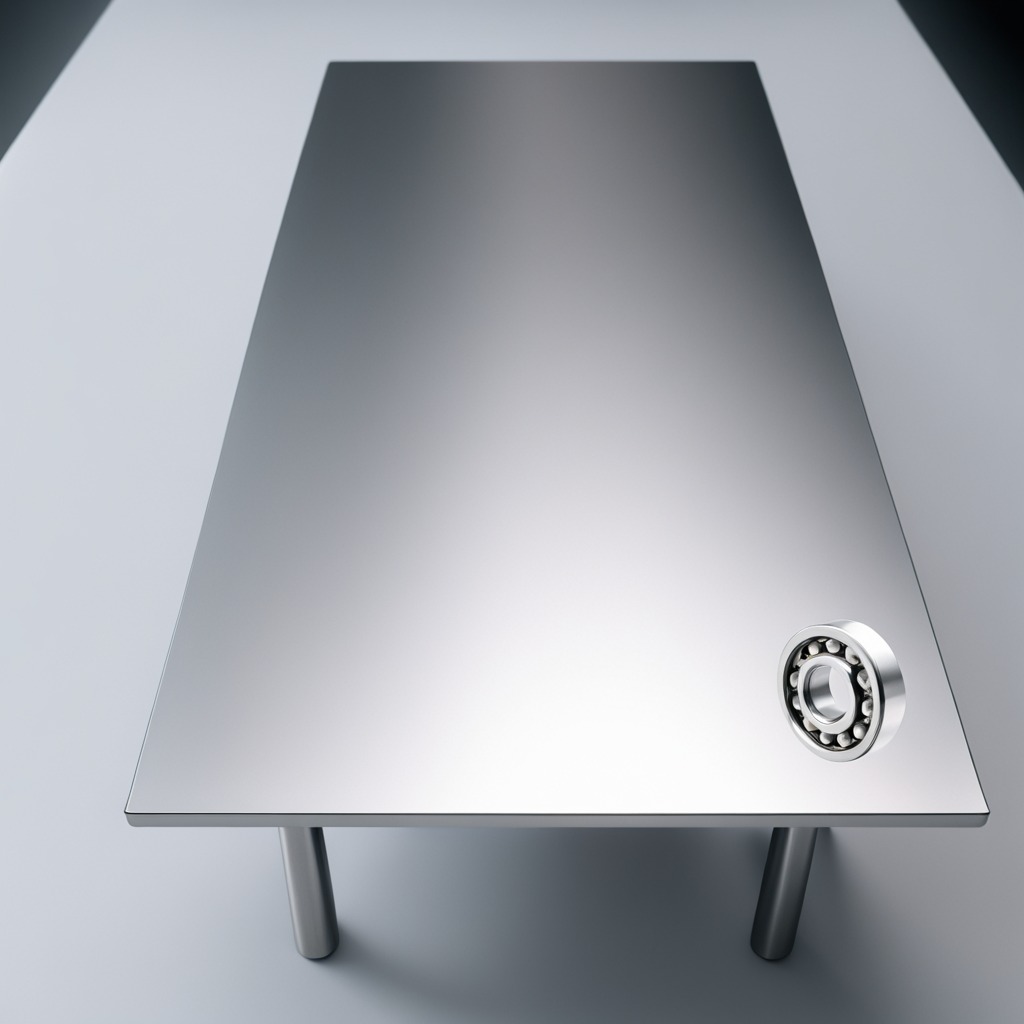
A metal ball bearing is lying on a stainless steel table in a high-end prototyping lab.